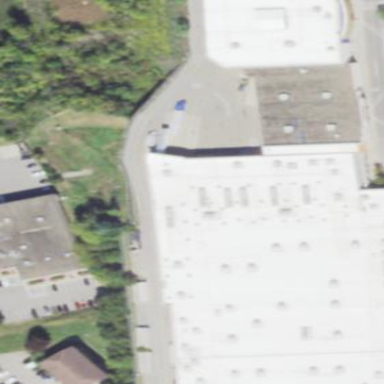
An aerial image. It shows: Retail building housing supermarket.